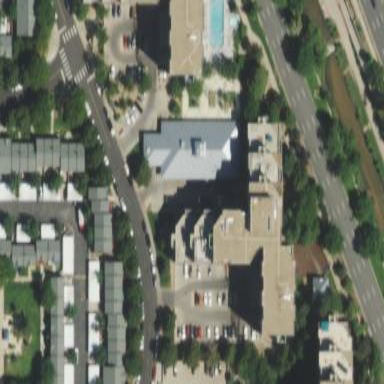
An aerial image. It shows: Brown-roofed apartment building.